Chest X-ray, PA view. Patient: 65 years old, sex M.
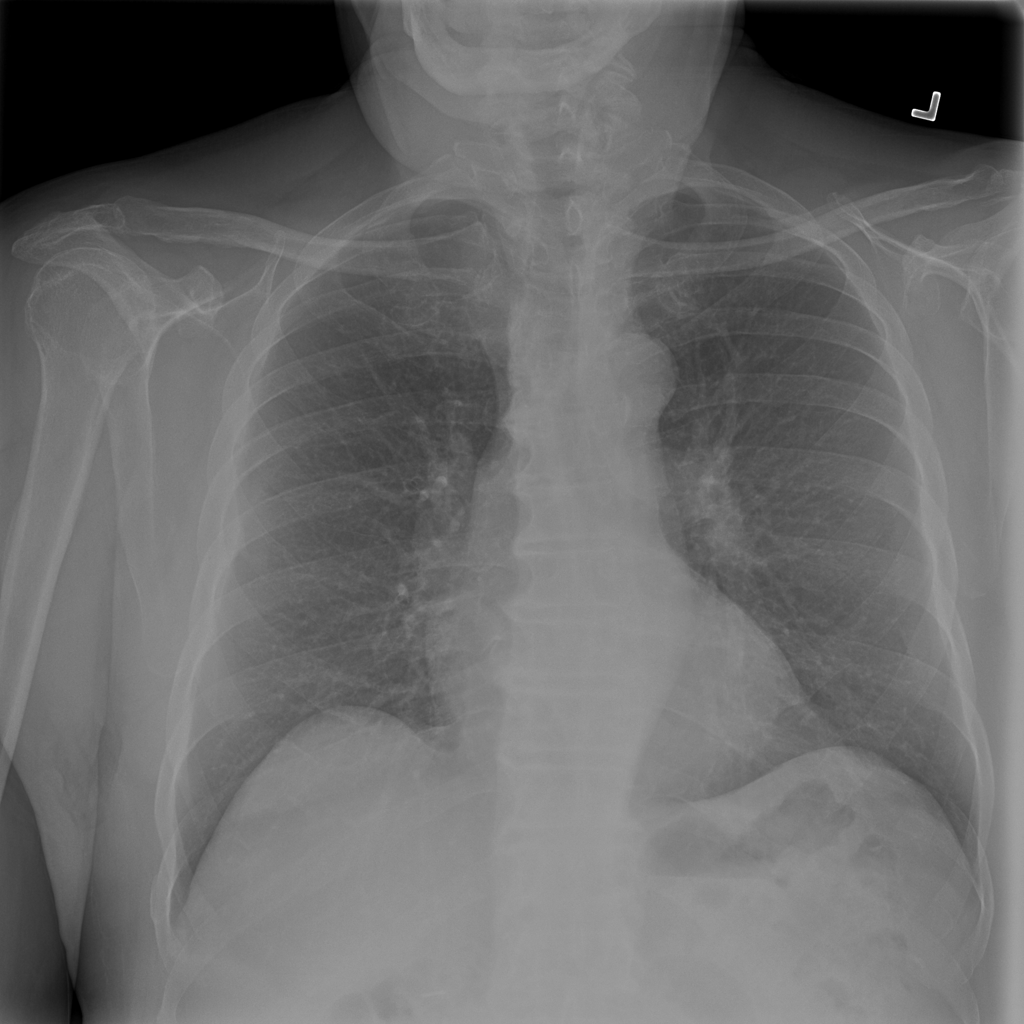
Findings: No Finding